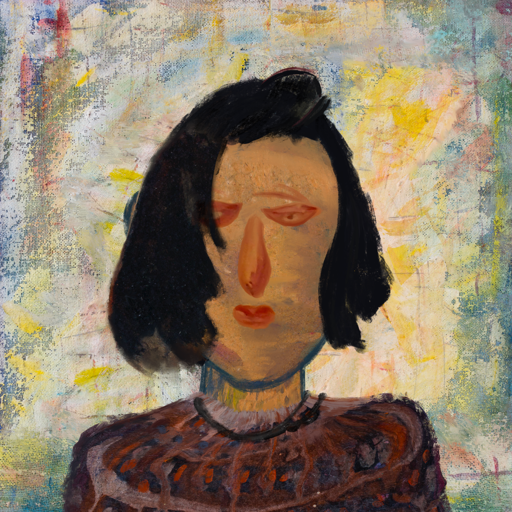
Background: Irani, Head And Neck Front: In_The_Sun, Face Front: Pious_Lady, Bust: Hypocrite, Hair Front: Mosgoul, Head Accessory: Blank, Second Necklace: Blank, Necklace: Orphan, Baby: Blank